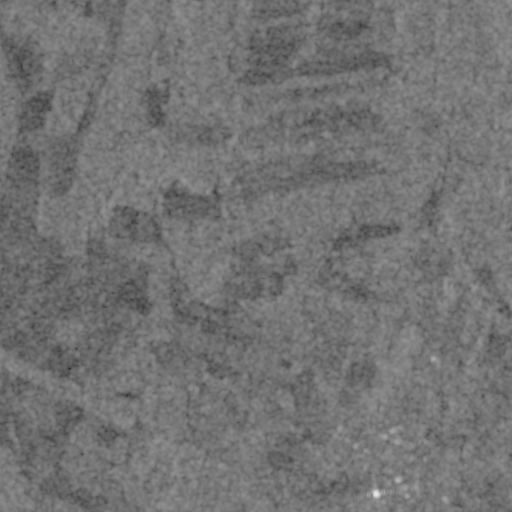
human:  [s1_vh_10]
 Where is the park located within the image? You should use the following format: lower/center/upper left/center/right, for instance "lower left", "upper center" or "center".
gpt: The park is located in the lower right of the image.
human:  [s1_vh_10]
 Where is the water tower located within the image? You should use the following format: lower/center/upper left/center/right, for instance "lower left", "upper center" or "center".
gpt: The water tower is located in the lower right of the image.
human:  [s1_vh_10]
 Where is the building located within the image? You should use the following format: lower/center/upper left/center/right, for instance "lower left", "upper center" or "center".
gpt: There is no building in the image.

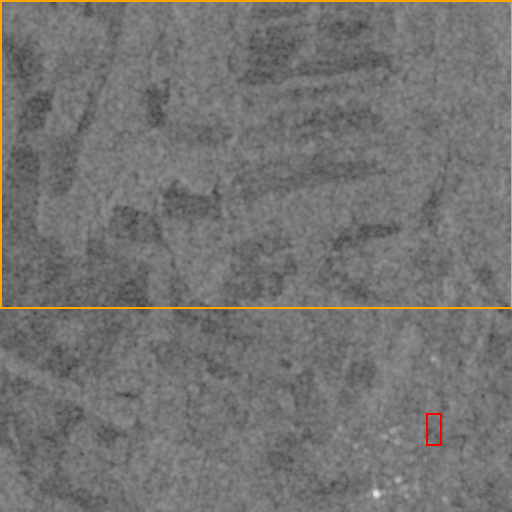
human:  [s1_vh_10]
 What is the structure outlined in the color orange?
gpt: The structure outlined in orange is a crop field.
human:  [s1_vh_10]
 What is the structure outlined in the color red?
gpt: The structure outlined in red is a park.
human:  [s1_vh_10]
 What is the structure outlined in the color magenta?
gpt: There is no magenta outline.